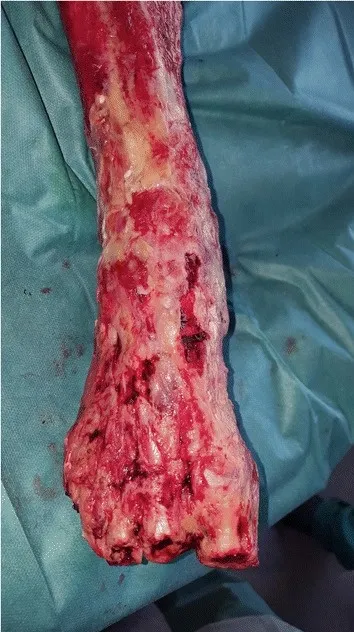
Appearence of lower right extremity of a 55-year-old woman burn patient after debridment of necrotic tissues. Tibia and fibula were exposed. Ankle, mediotarsal, and tarso-metatarsal capsules were burnt and some joints were open.
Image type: medical_photograph (other_medical_photograph)